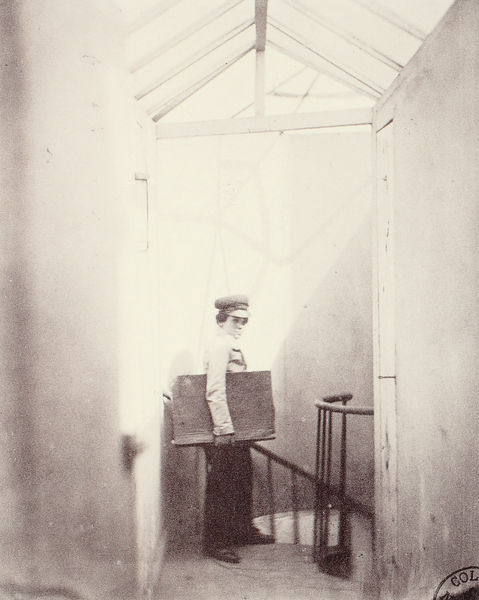
Titel: Ecolier
Künstler: J. Boitouzet
Schlagwörter: hand, mann, schatten, weiß, fenster, glas, grau, hut, licht, schwarz, tür, blick, dach, hemd, hose, kappe, mütze, wand, arm, tragen, gehen, decke, kind, schuhe, stab, giebel, treppe, atelier, maler, geländer, lichteinfall, junge, foto, fotografie, bub, schwarzweiß, stempel, dachstuhl, flur, glasfenster, treppenhaus, gewächshaus, treppengeländer, mappe, schirmmütze, fotographie, glasdach, verglasung, col, mützew